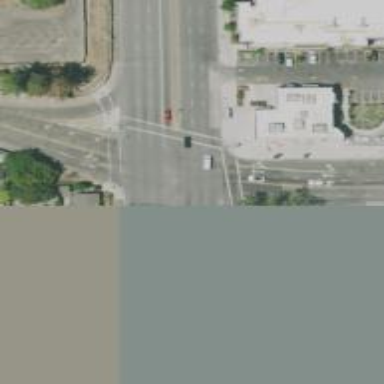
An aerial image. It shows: Solid stop line on the road.